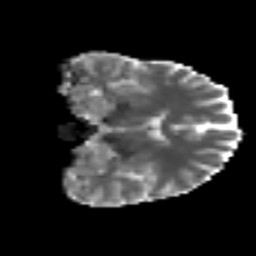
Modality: MD
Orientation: coronal
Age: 32
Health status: ill
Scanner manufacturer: philips
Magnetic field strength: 3 T
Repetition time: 9 s
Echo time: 0.127 s